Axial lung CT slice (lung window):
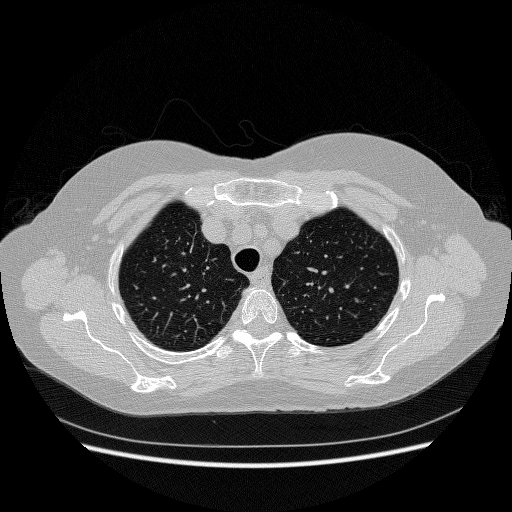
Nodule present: no